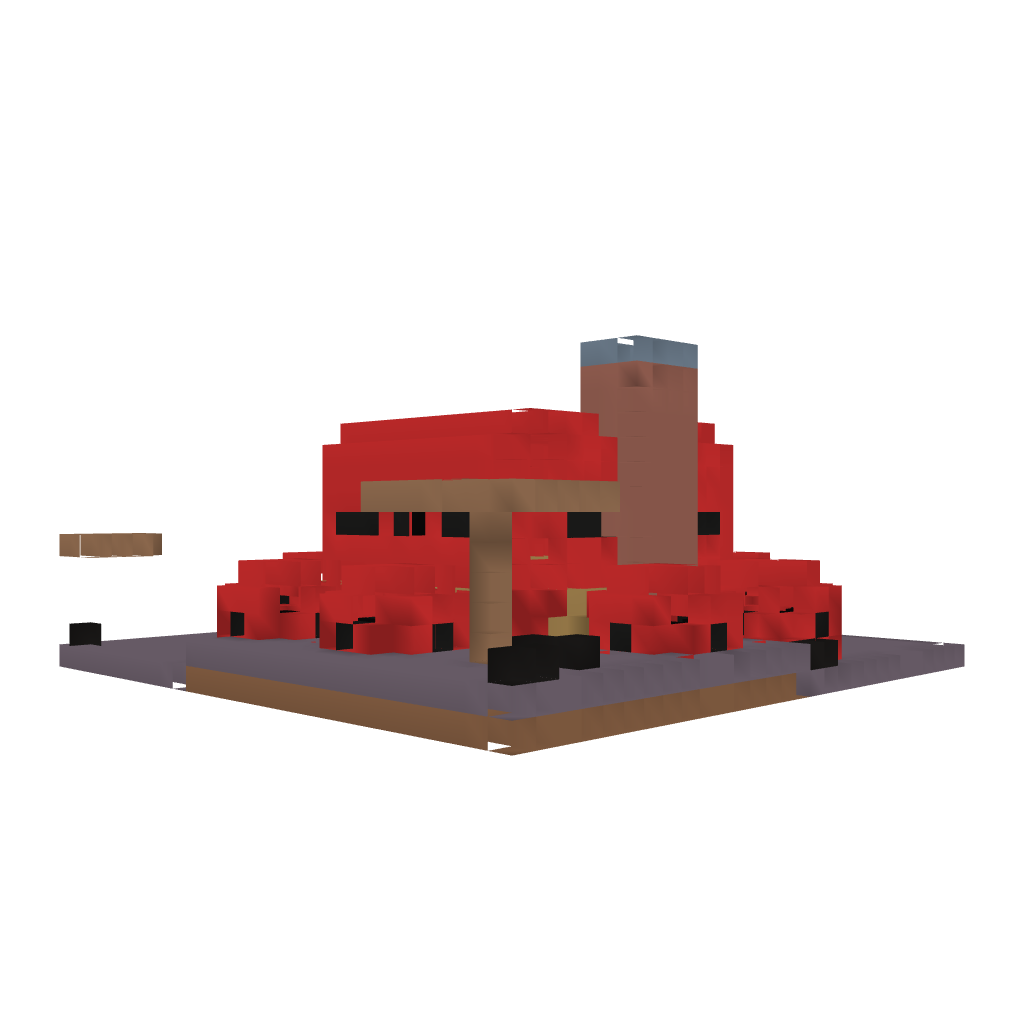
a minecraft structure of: Mushroom house 2